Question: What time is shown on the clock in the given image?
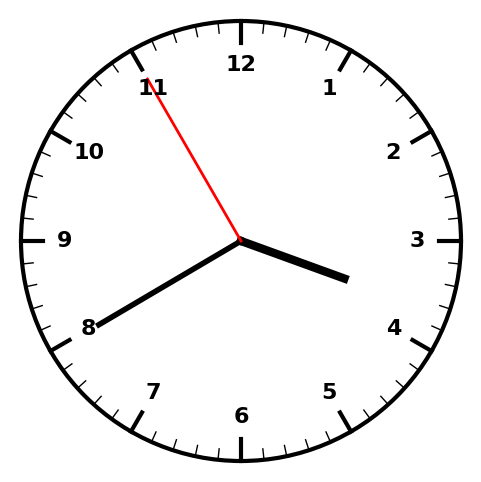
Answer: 03:39:55